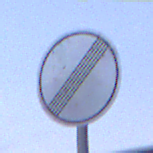
Verkehrszeichen: EndeSaemtlicherBegrenzungen
Umgebung: Outdoor, Suburban
Tageszeit: SunriseSunset
Wetter: PartlyCloudy
Licht: Natural
Jahreszeit: NotSpecified
Kontrast: LowContrast